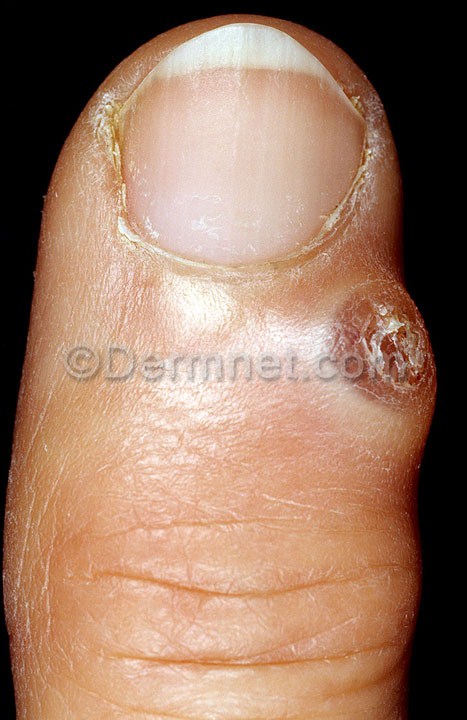
Disease: Nail Fungus and other Nail Disease